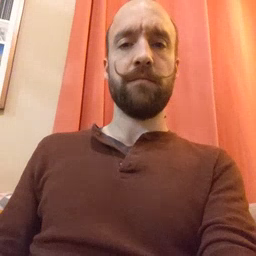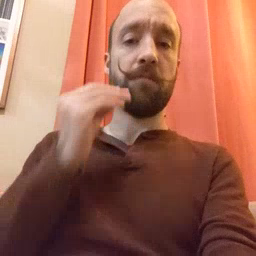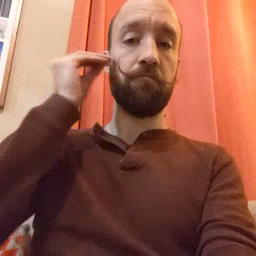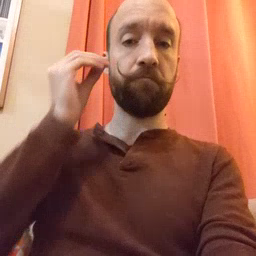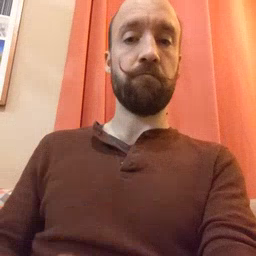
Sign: home